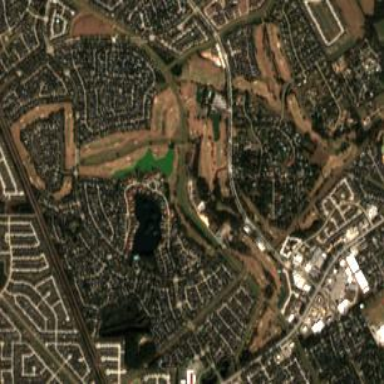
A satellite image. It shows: Golf course.